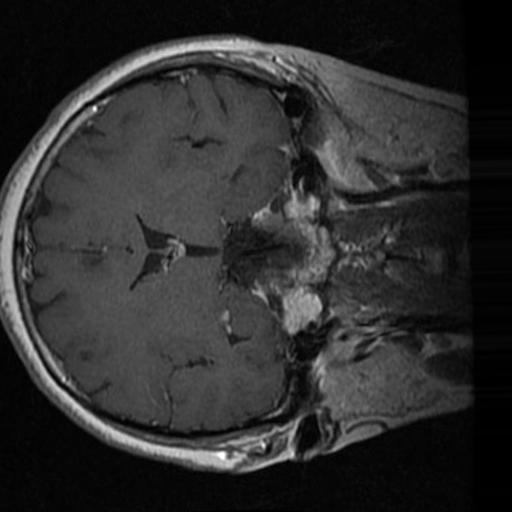
Label: brain_tumor